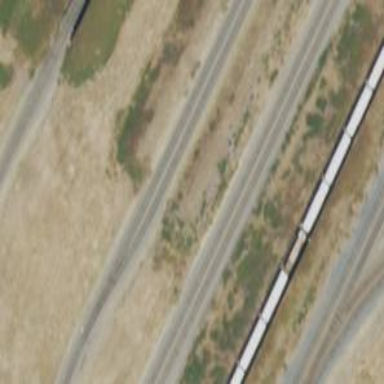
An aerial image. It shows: Rail spur service.